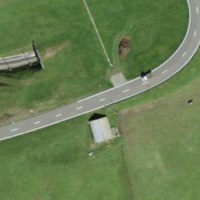
EUNIS habitat code: 26
Species observed at this site:
Pyrrhocorax graculus